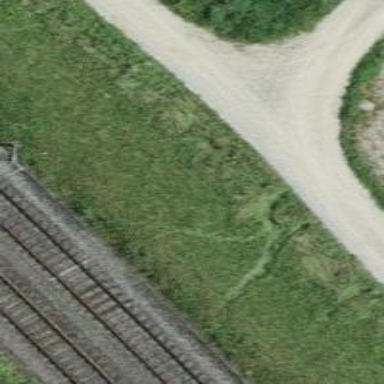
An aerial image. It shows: Gravel track with grade2 tracktype.